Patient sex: F
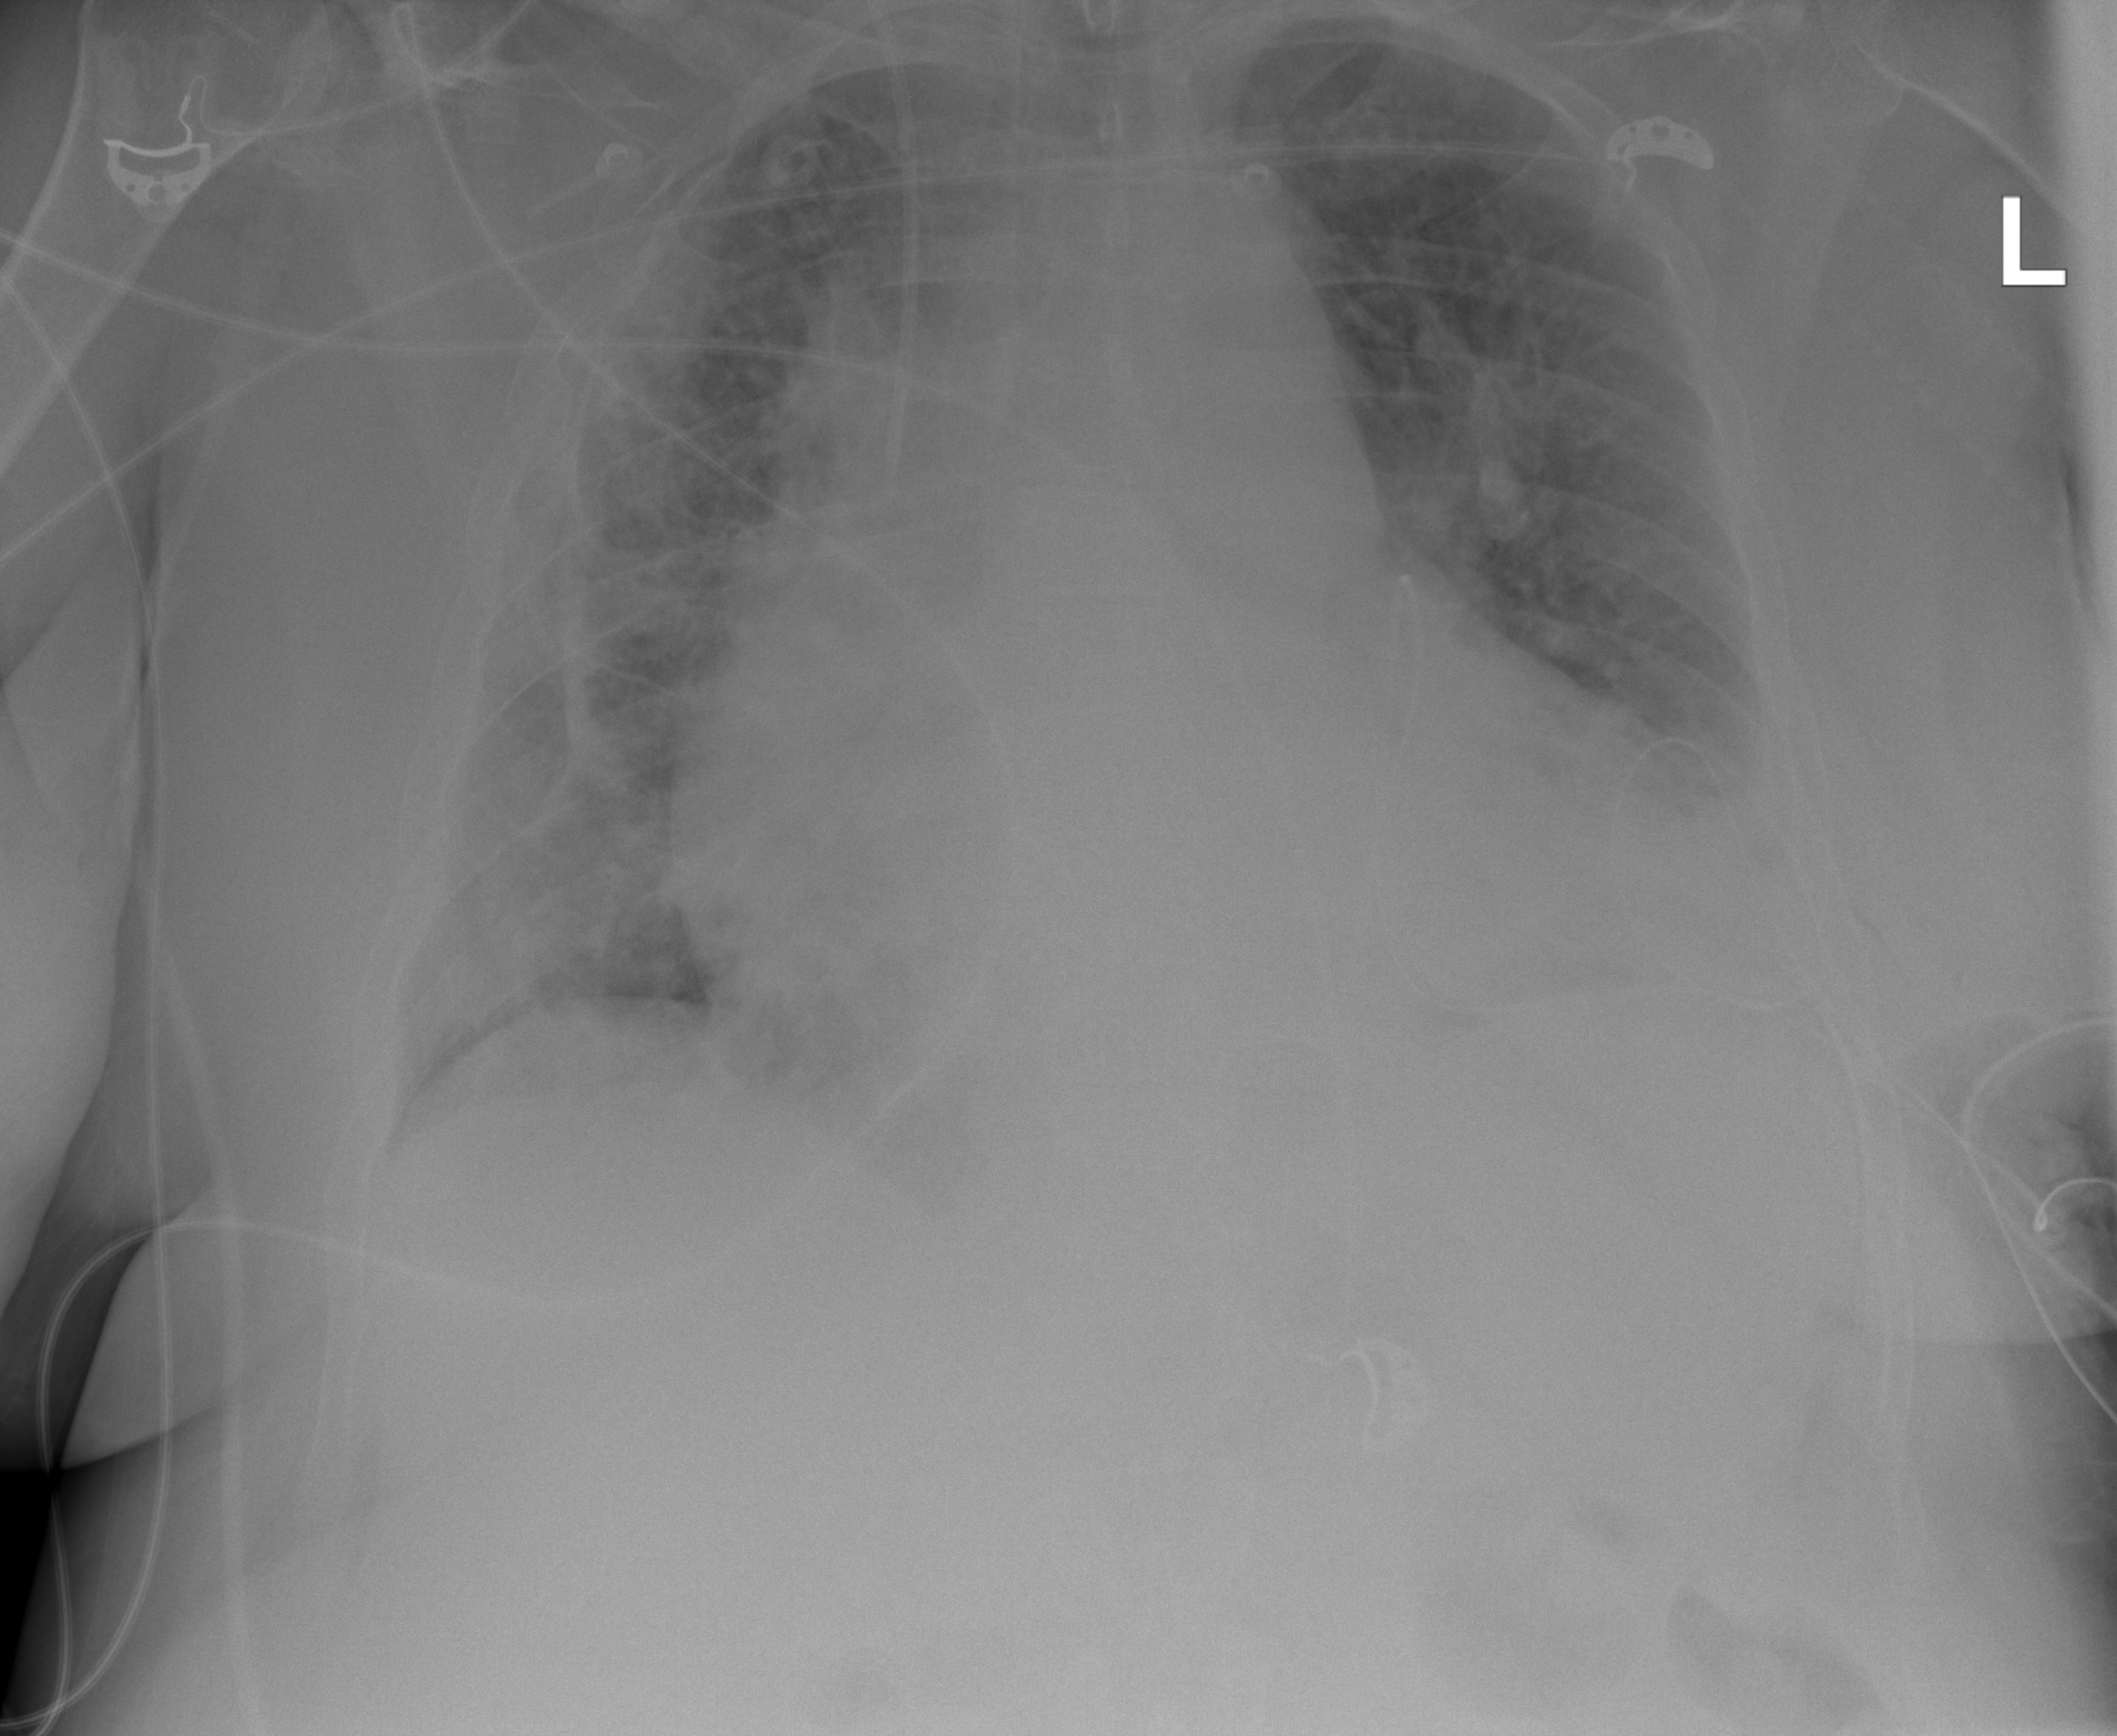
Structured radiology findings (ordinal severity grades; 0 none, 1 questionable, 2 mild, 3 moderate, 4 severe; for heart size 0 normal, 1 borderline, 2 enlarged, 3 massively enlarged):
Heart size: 2
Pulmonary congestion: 2
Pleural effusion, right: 2
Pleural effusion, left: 2
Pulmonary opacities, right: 3
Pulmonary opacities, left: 2
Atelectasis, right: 2
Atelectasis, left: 2